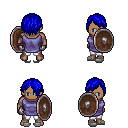
a pixel art fantasy rpg character, male body template, human, dark skin, chain tabard jacket, white pants, blue bangs hairstyle, metal gloves, white slippers, shield, four views (front, back, left, right), 2x2 character sprite sheet, small pixel art, hard edges, no anti-aliasing